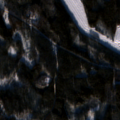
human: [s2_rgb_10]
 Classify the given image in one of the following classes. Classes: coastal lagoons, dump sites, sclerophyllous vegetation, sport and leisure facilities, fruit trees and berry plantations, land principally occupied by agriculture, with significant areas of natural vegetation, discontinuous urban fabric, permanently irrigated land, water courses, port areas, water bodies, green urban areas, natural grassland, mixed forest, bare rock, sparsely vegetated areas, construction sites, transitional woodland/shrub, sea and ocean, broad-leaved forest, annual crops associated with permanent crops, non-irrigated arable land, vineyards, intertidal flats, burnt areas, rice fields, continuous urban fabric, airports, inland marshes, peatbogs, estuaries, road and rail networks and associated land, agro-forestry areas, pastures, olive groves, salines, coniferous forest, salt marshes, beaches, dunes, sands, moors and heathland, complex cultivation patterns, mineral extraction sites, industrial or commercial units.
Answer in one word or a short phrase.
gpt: coniferous forest, mixed forest, transitional woodland/shrub, peatbogs